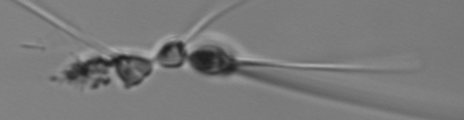
Label: Asterionellopsis_glacialis